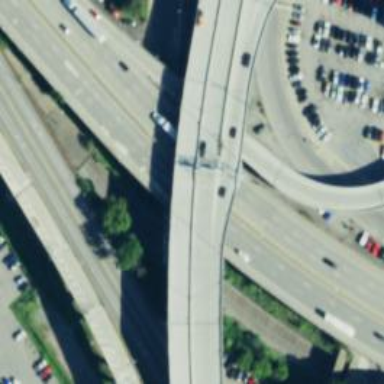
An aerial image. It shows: Viaduct bridge over motorway.